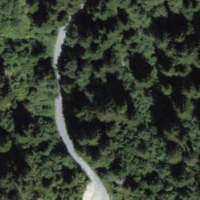
EUNIS habitat code: 43
Species observed at this site:
Lophophanes cristatus
Lysandra coridon
Bombus lapidarius
Erebia aethiops